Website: crate-barrel
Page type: gifting
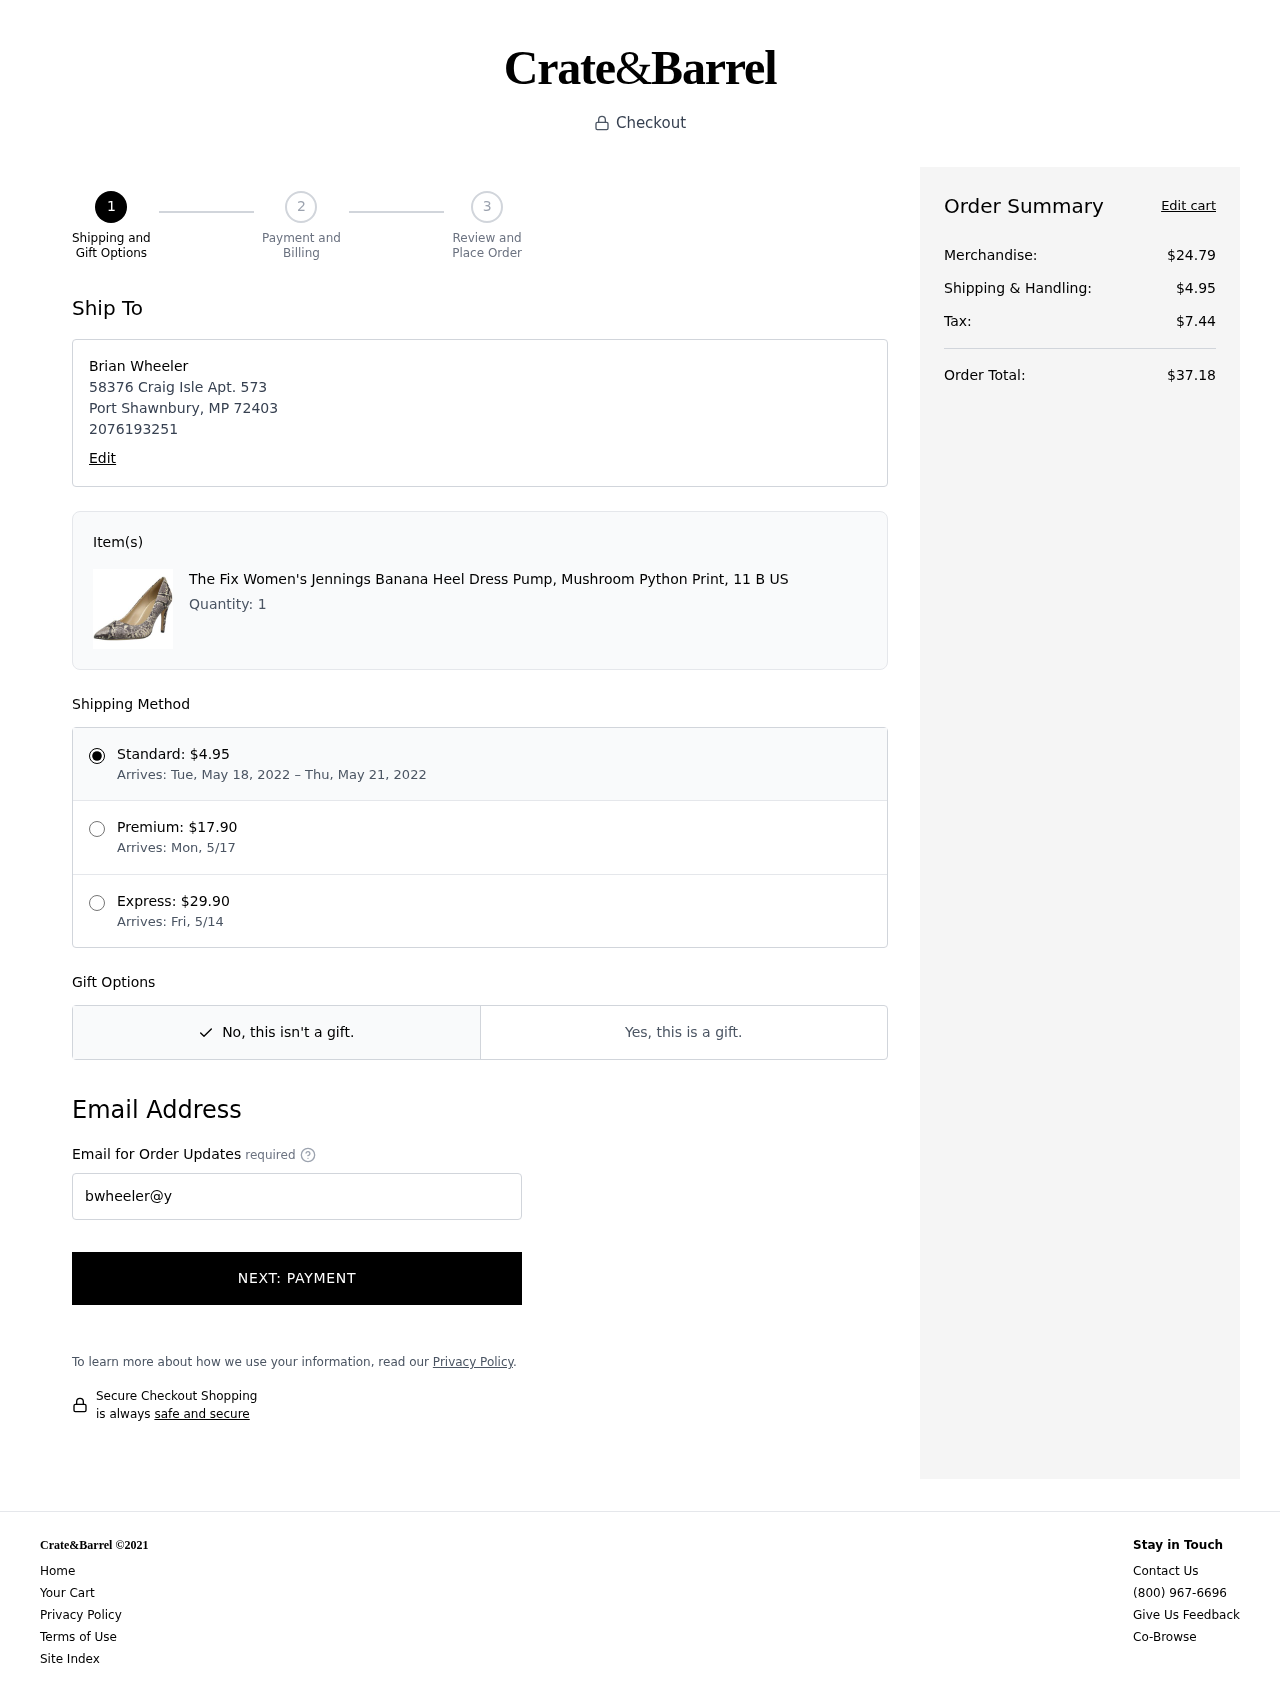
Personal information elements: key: PII_CITY
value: Port Shawnbury
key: PII_FULLNAME
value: Brian Wheeler
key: PII_PHONE
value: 2076193251
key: PII_POSTCODE
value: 72403
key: PII_STATE_ABBR
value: MP
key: PII_STREET
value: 58376 Craig Isle Apt. 573
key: PII_EMAIL
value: bwheeler@yahoo.com
Product elements: key: PRODUCT1_NAME
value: The Fix Women's Jennings Banana Heel Dress Pump, Mushroom Python Print, 11 B US
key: PRODUCT1_QUANTITY
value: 1
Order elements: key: ORDER_SHIPPING_DATE
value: May 18, 2022
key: ORDER_DELIVERY_DATE
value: May 21, 2022
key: ORDER_SUBTOTAL
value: $24.79
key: ORDER_SHIPPING_COST
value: $4.95
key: ORDER_TAX
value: $7.44
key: ORDER_TOTAL
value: $37.18